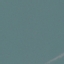
Land use / land cover: SeaLake